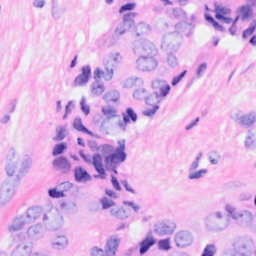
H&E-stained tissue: Breast